Field crop: maize
Growth stage: 2
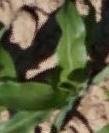
Species: maize